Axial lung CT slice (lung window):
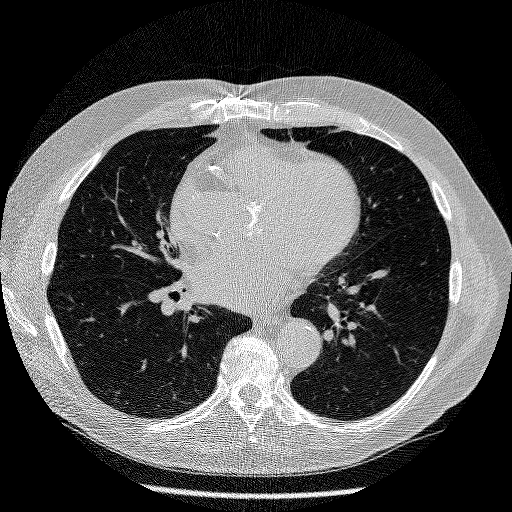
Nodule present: no